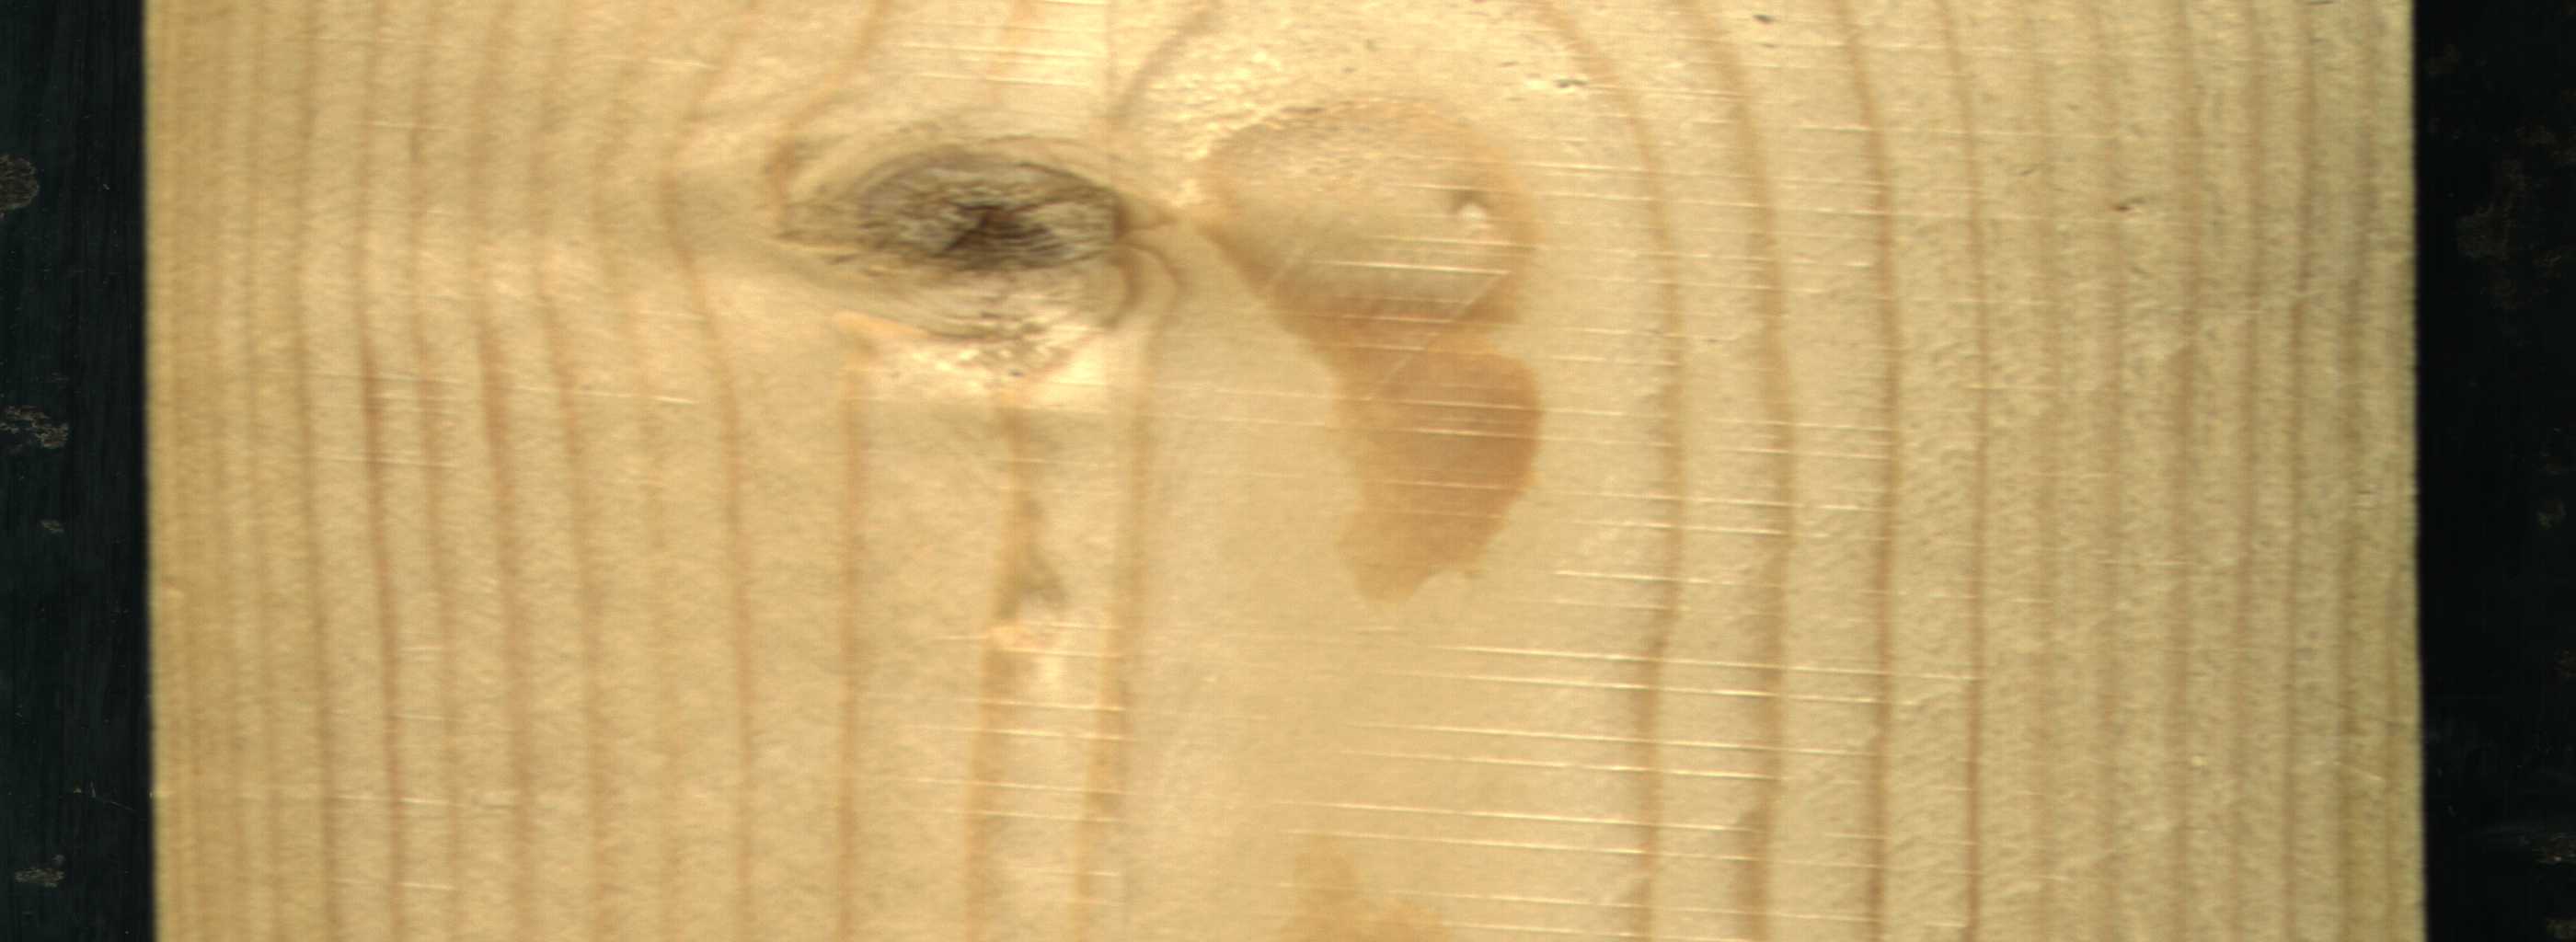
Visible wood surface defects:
Live_Knot